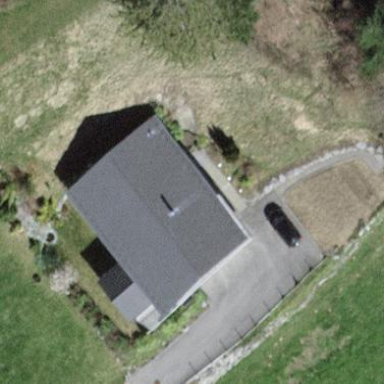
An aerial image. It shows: Simple house.